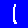
Digit: 1